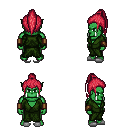
a pixel art fantasy rpg character, male body template, orc, green skin, green robe, teal pants, ruby red long topknot hairstyle, leather bracers, white slippers, four views (front, back, left, right), 2x2 character sprite sheet, small pixel art, hard edges, no anti-aliasing